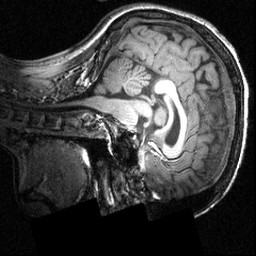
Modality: T1w
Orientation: sagittal
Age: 25
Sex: female
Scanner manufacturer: siemens
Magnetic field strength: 3.951 T
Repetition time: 1.5 s
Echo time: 0.00335 s